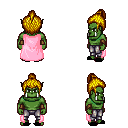
a pixel art fantasy rpg character, male body template, orc, green skin, pink cape, metal pants, blonde short topknot hairstyle, cloth bracers, black slippers, four views (front, back, left, right), 2x2 character sprite sheet, small pixel art, hard edges, no anti-aliasing